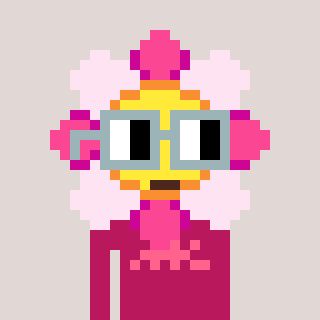
a pixel art character with square dark gray glasses, a flower-shaped head and a darkpink-colored body on a warm background